Question:
the text of mt build gradle are gray, It bothers me to work on the Android studio
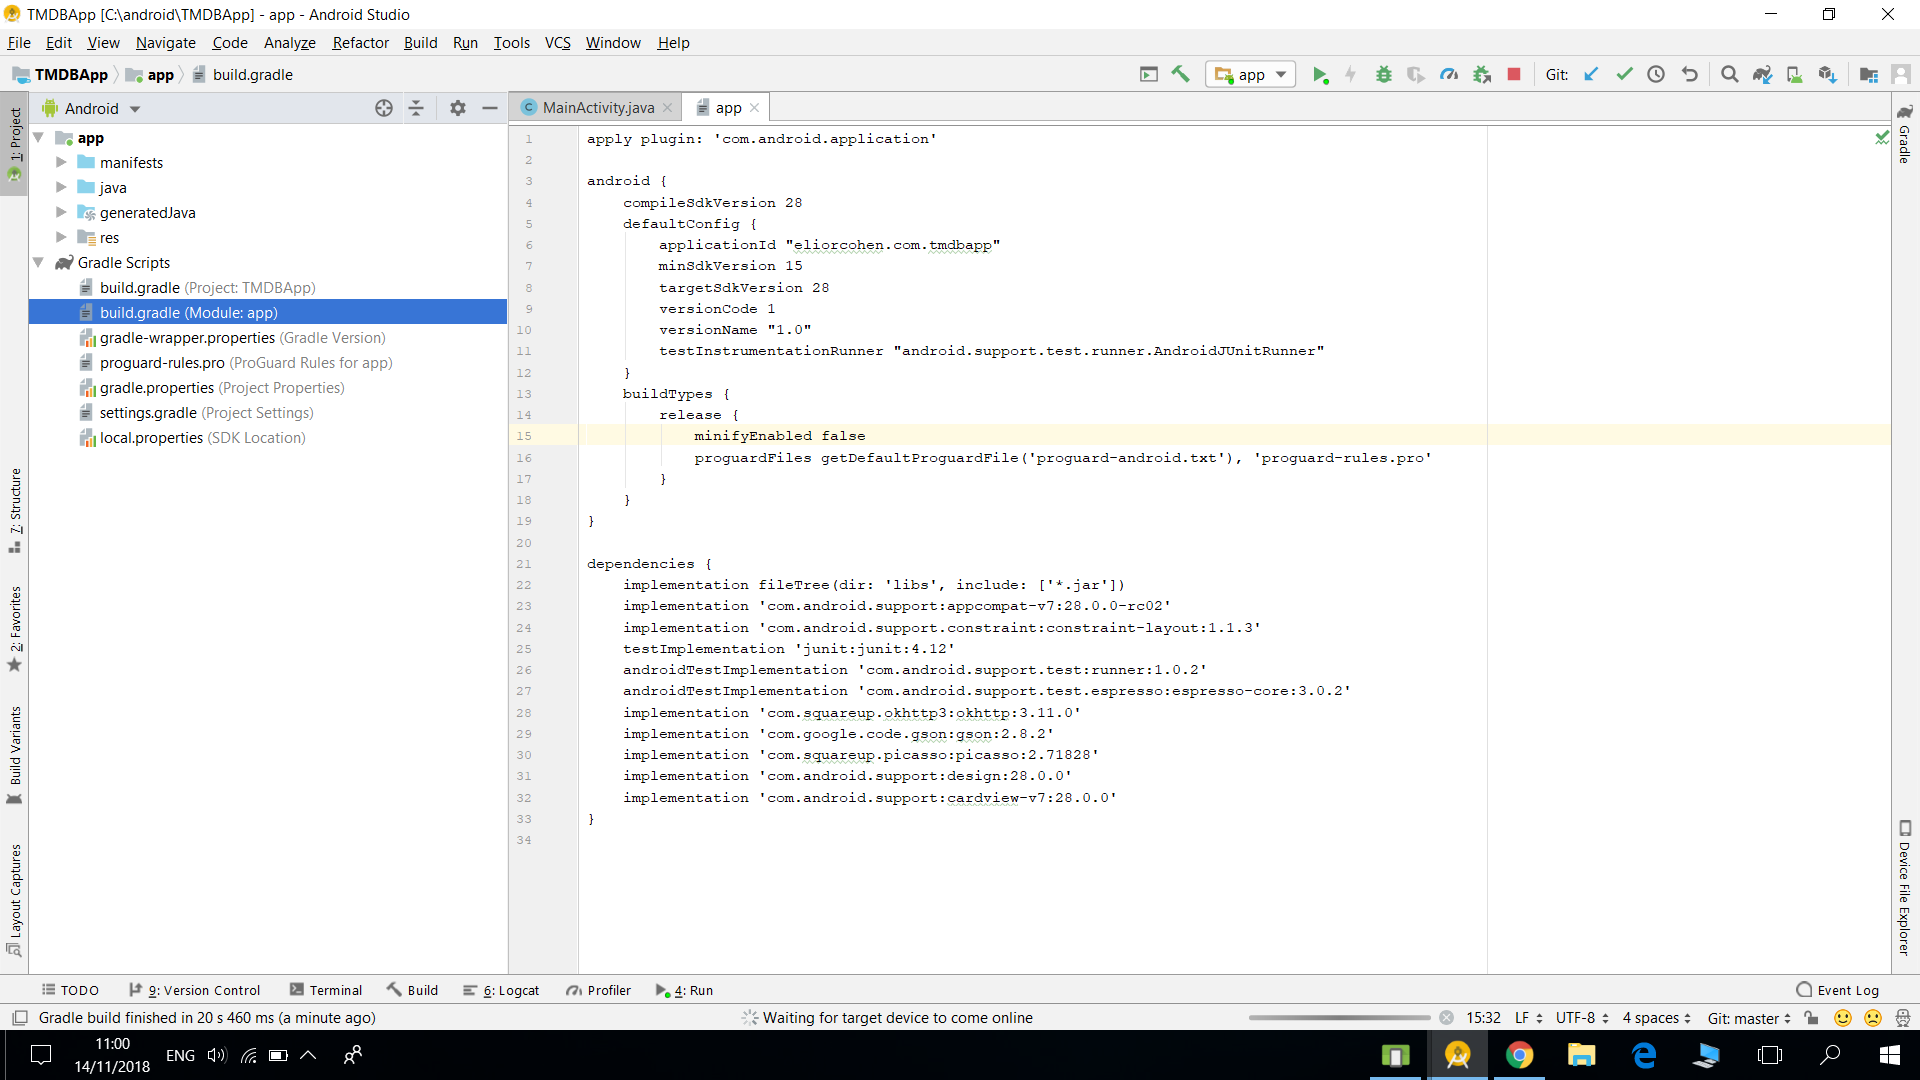
Answer: You need to go to Settings | Editor | File Types, make sure that "*.gradle" is present in the list of registered patterns for "Groovy", and that there are no .gradle file names in the list of registered patterns for "Text".